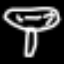
Label: mushroom